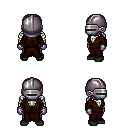
a pixel art fantasy rpg character, male body template, skeleton, brown robe, magenta pants, light blonde plain hairstyle, metal helm, metal gloves, black shoes, four views (front, back, left, right), 2x2 character sprite sheet, small pixel art, hard edges, no anti-aliasing